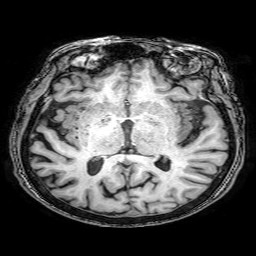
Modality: T1w
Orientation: coronal
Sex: female
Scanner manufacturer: philips
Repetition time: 0.008148 s
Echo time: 0.00373 s